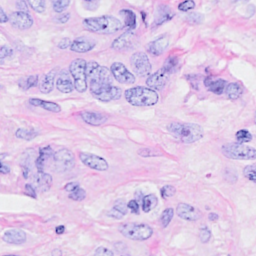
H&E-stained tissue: Breast